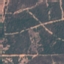
Land use / land cover: PermanentCrop